Interaction volume radius: 5 \u00c5
Interaction volume height: 15 \u00c5
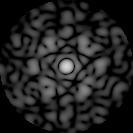
Disorder parameter: 0.6847